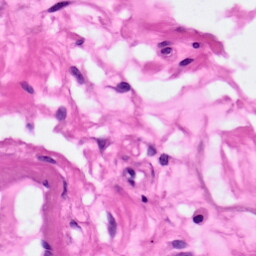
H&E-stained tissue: Pancreatic